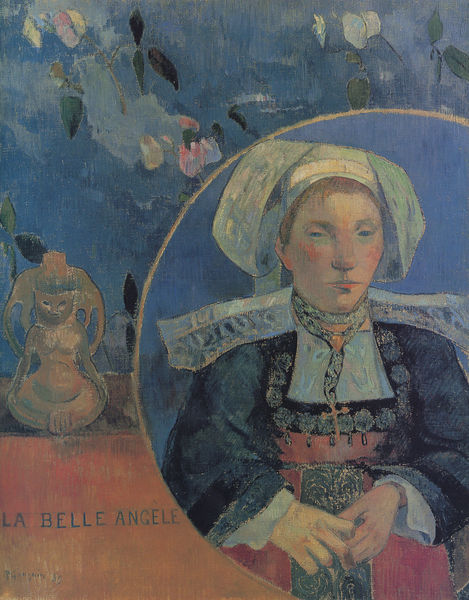
Titel: La belle Angèle
Künstler: Paul Gauguin
Standort: Paris
Institution: Musée d'Orsay
Schlagwörter: blau, blätter, dunkel, gemälde, hand, himmel, kopf, mann, schatten, weiß, grün, mädchen, ocker, see, ausschnitt, blume, blumen, finger, frau, grau, haar, hell, hut, kleid, licht, mund, nase, ohr, orange, schmuck, schwarz, stirn, tisch, blick, blüten, dame, gürtel, rose, rosen, rot, expressionismus, haube, hochformat, muster, ornament, rock, hemd, mütze, arm, arme, augen, bluse, gesicht, helld, kleidung, kragen, mensch, ärmel, bildnis, hals, holland, hände, portrait, porträt, signatur, tischdecke, öl, boden, auge, figur, haare, kutte, sitzend, stoff, stoffe, blatt, person, pflanzen, augenbrauen, borte, kinn, lippen, perle, perlen, rosa, schulter, schultern, kreis, rund, engel, krug, ranken, skulptur, statue, ton, vase, hellblau, kopfbedeckung, schürze, magd, schrift, wangen, bogen, halsband, farben, kette, mauer, violett, französisch, ölgemälde, bretagne, bordüre, braut, tapete, kopftuch, ornamente, plastik, rüschen, wange, scham, kropfband, collage, gauguin, name, katze, medaillon, kreuz, paul, titel, text, buchstabe, buchstaben, nonne, beschriftung, asiatisch, puppe, tracht, kreisbogen, gaugin, hochzeit, christin, haartracht, ablage, dirndl, gläubige, tradition, schneidersitz, wanddekoration, paul gauguin, volksfest, belle, borten, gerötet, kreutz, tonfigur, figurine, buddha, blauer hintergrund, yoga, angele, belle angele, dunkelt, gropfband, halrund, holländerin, la belle, la belle angele, schämend, trachtenkleid, schöne, kopftuh, la, yga, frau in tracht, holländische tracht